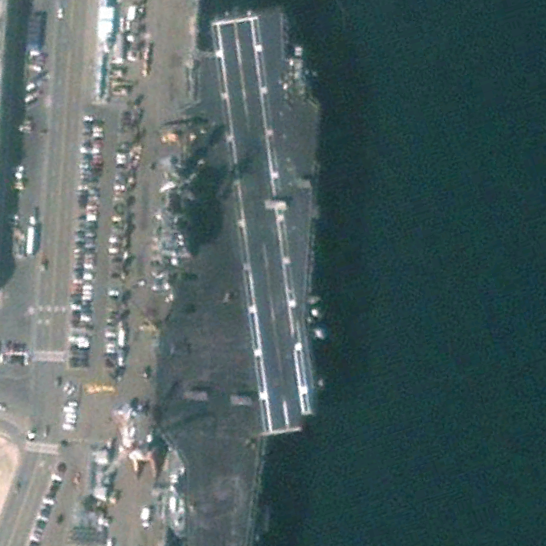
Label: aircraft_carrier